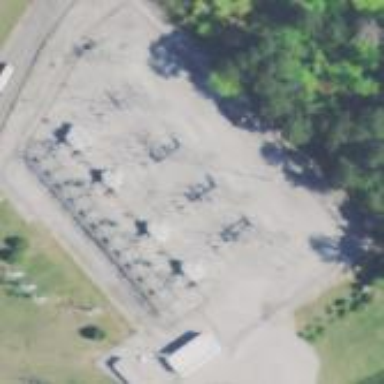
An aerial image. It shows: Power substation.